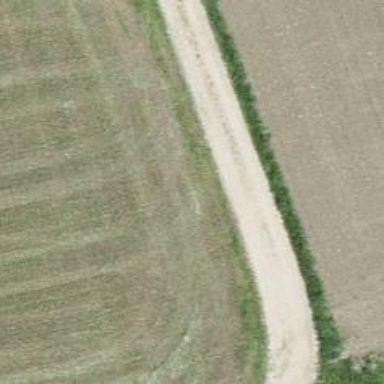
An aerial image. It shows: Compacted track with grade2 surface.